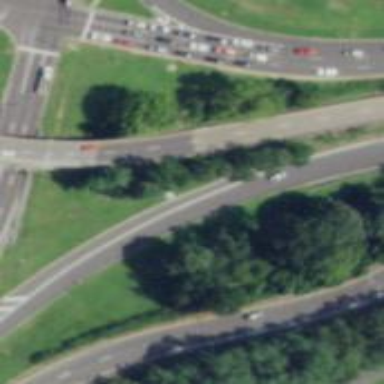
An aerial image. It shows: Trunk link highway.